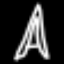
Label: The Eiffel Tower